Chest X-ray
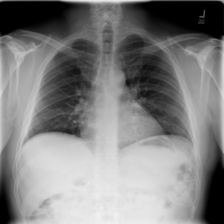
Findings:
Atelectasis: negative
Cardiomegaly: negative
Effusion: negative
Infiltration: negative
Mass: negative
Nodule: negative
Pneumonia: negative
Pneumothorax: negative
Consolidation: negative
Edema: negative
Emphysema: negative
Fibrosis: negative
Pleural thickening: negative
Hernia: negative